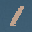
Label: 1